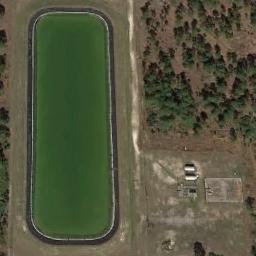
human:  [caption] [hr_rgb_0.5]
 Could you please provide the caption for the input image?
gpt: The ground track field is next to some sparse green trees and a clearing .

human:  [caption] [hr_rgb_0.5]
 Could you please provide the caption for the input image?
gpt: Track and field is built on bare land next to sparse vegetation .

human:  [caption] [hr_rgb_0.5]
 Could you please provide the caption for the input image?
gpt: A vacant lot is next to the ground track field .

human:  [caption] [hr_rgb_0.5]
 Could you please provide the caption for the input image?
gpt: There is a road beside the track and field .

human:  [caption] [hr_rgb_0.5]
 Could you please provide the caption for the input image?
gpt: There are some green trees beside the ground track field with a black track .